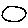
Label: moon